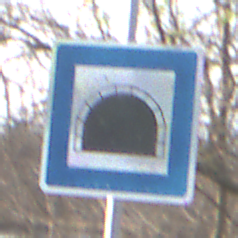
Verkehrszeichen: Tunnel
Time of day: MorningAfternoon
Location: Outdoor (Nature)
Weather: PartlyCloudy
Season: NotSpecified
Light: Natural